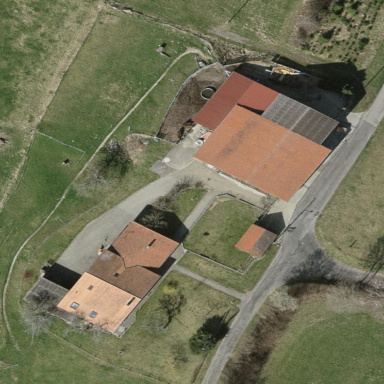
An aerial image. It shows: Farmyard area.